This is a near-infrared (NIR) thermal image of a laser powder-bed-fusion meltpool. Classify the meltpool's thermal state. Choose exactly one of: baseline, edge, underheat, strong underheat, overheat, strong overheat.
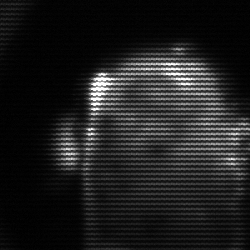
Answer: baseline